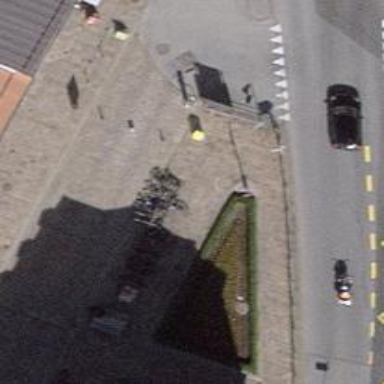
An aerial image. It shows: Bicycle parking area with stands.